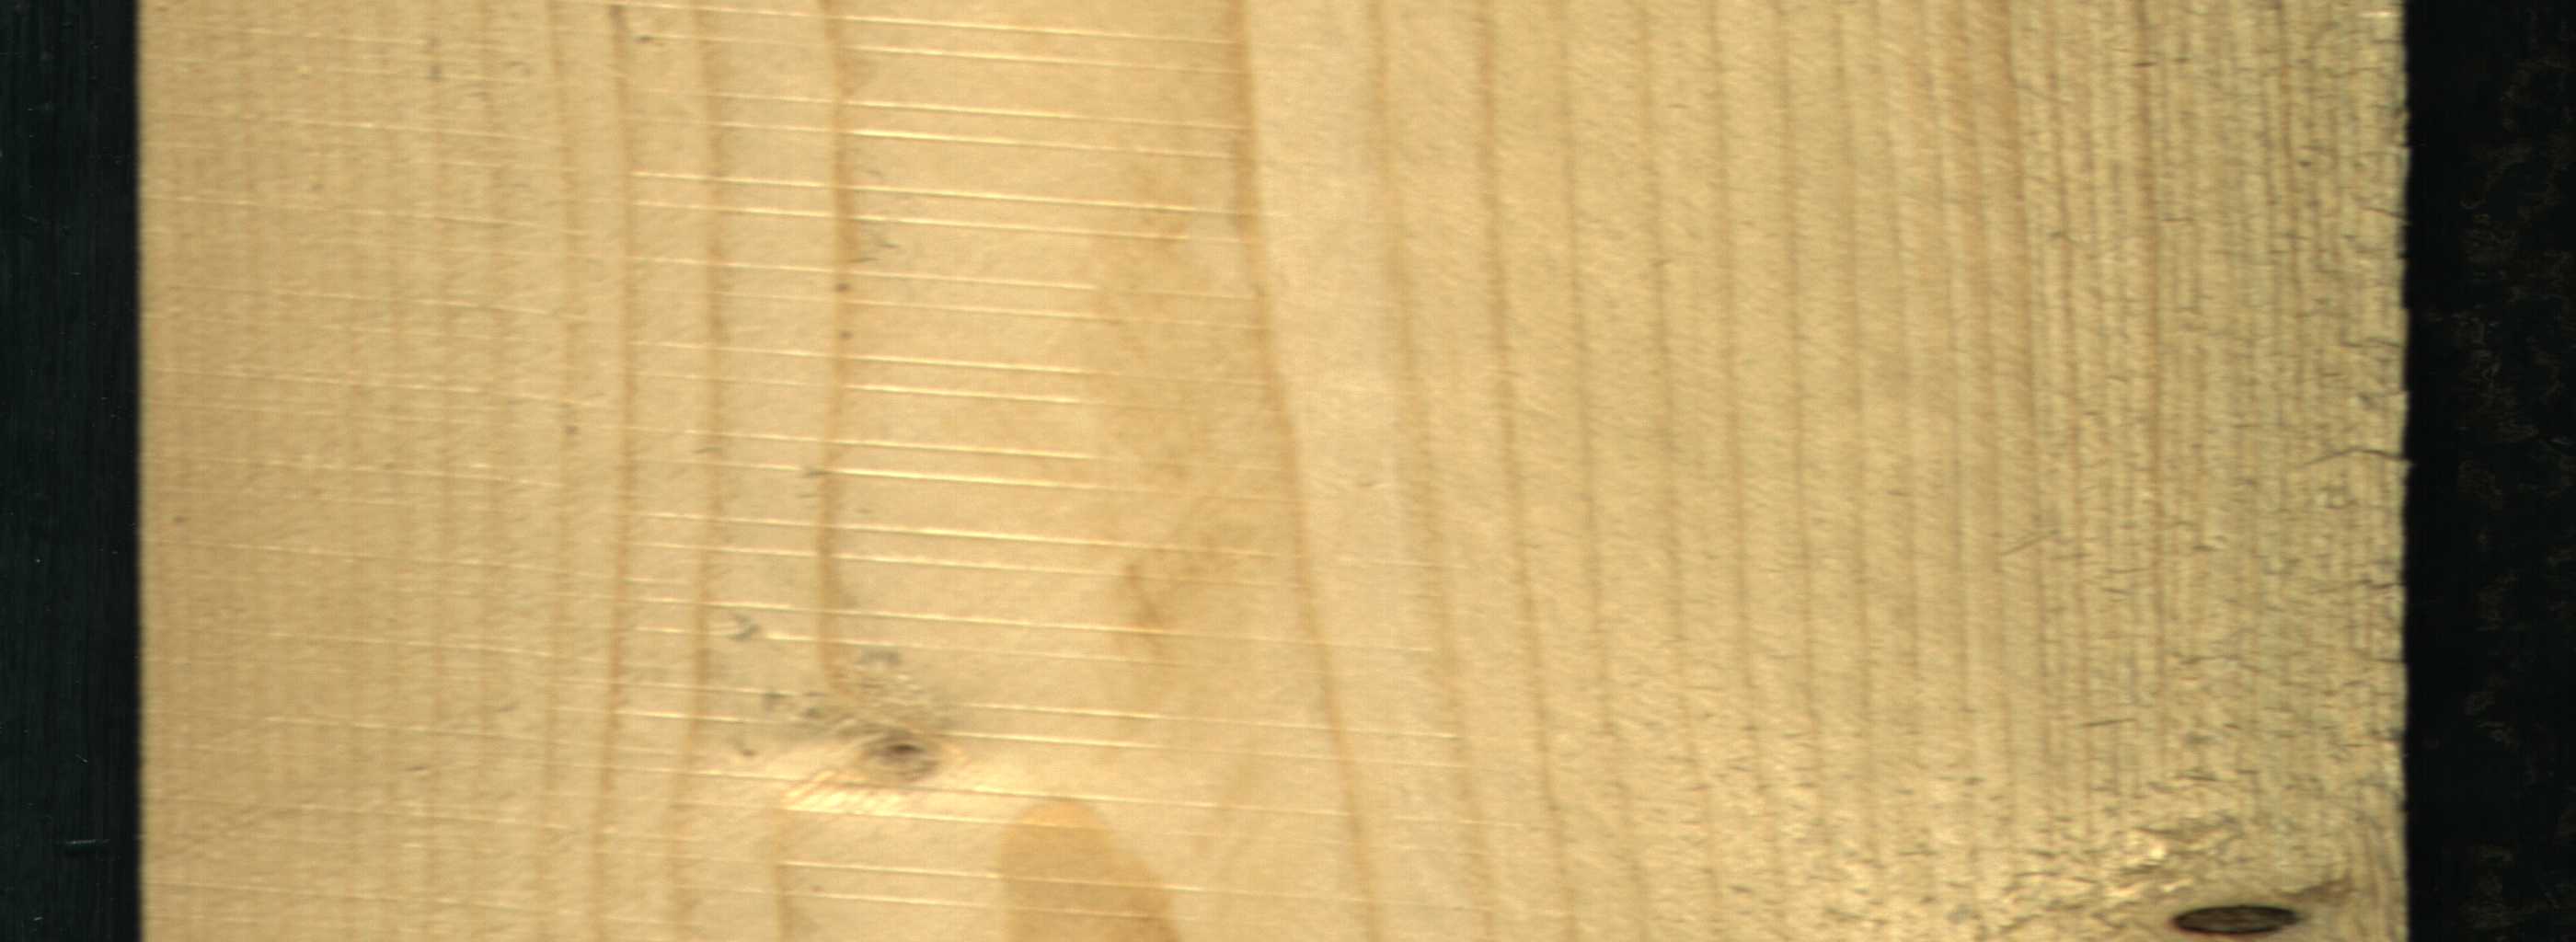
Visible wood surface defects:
Dead_Knot
Live_Knot